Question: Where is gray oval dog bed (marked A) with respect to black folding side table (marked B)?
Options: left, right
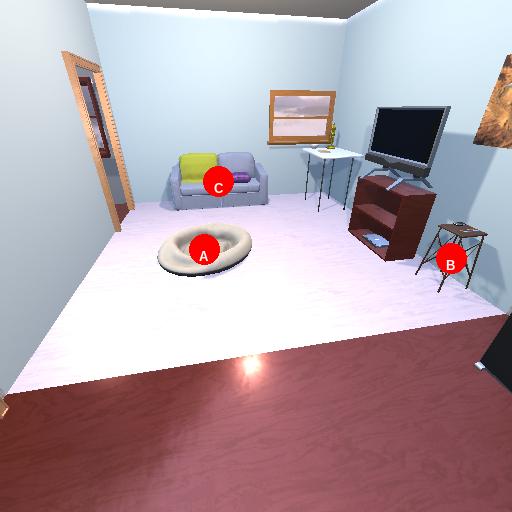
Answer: left